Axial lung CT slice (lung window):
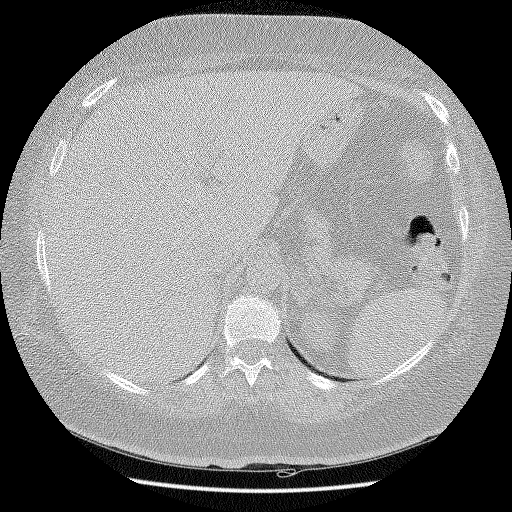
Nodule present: no